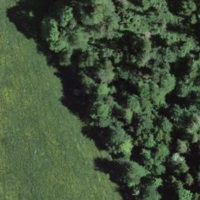
EUNIS habitat code: 41
Species observed at this site:
Fagus sylvatica